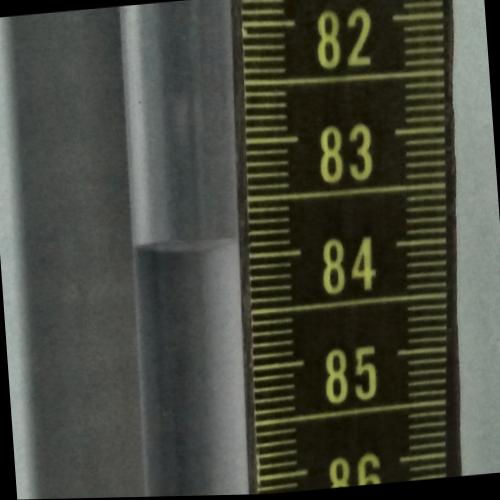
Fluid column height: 83.8 cm